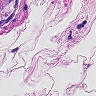
Metastatic tissue present: no